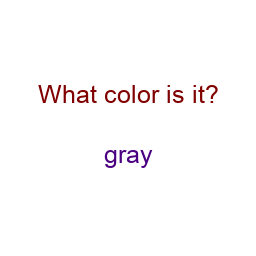
Color: indigo
Color name shown: gray
Background color: white
Question text color: maroon